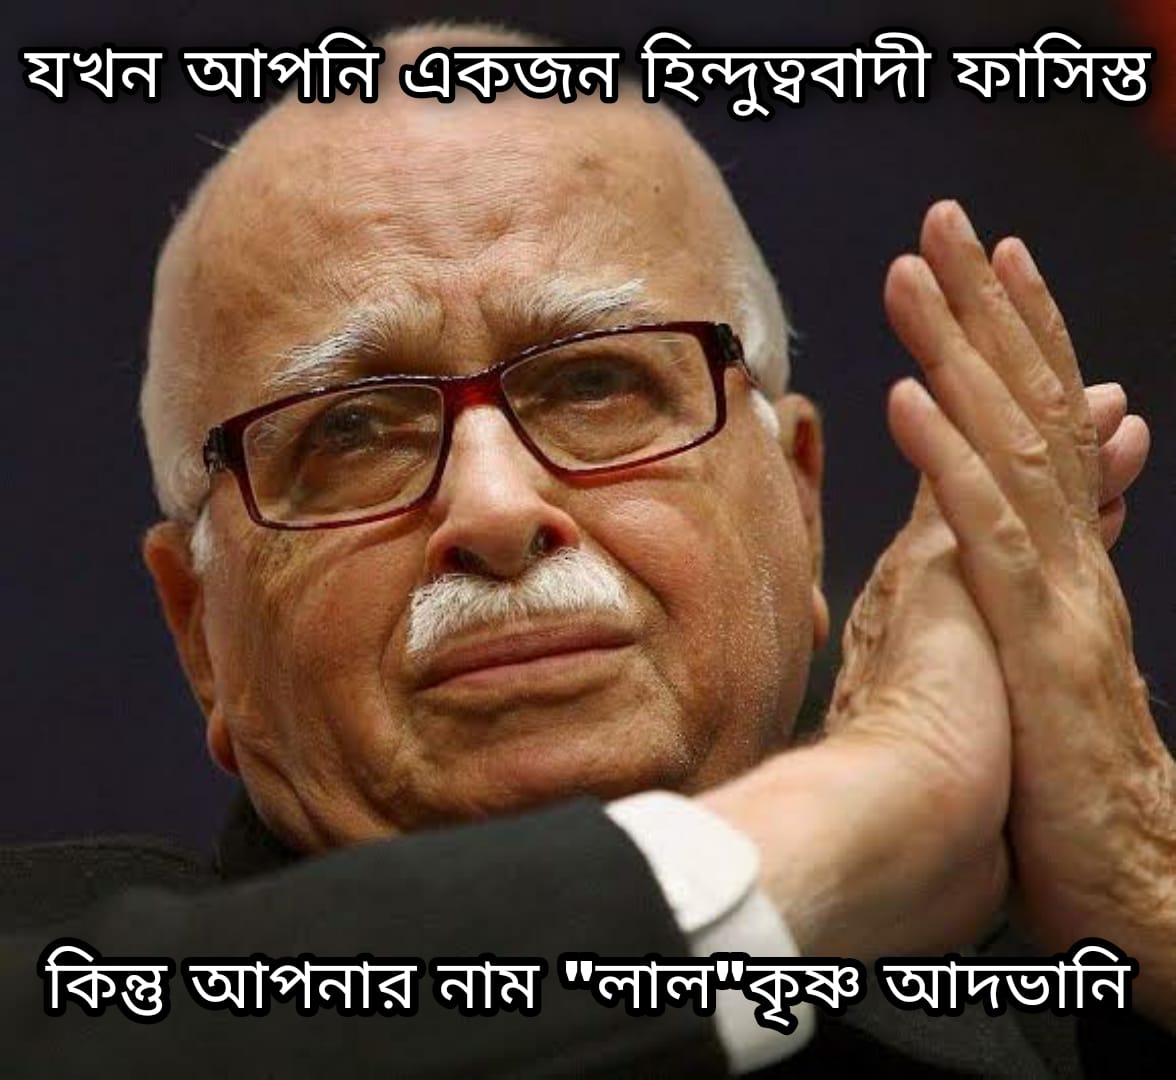
Text: যখন আপনি একজন হিন্দুত্ববাদী ফাসিস্ত কিন্তু আপনার নাম "লাল" কৃষ্ণ আদভানি
Label: Hate
Hate category: Political
Targeted group: Organization